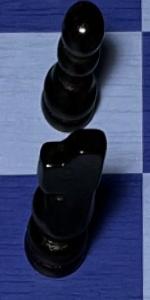
Label: Knight_Black